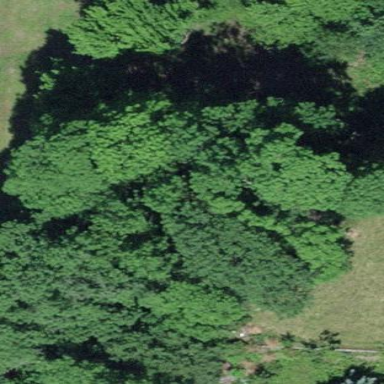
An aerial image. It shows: Forest area.